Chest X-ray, PA view. Patient: 18 years old, sex F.
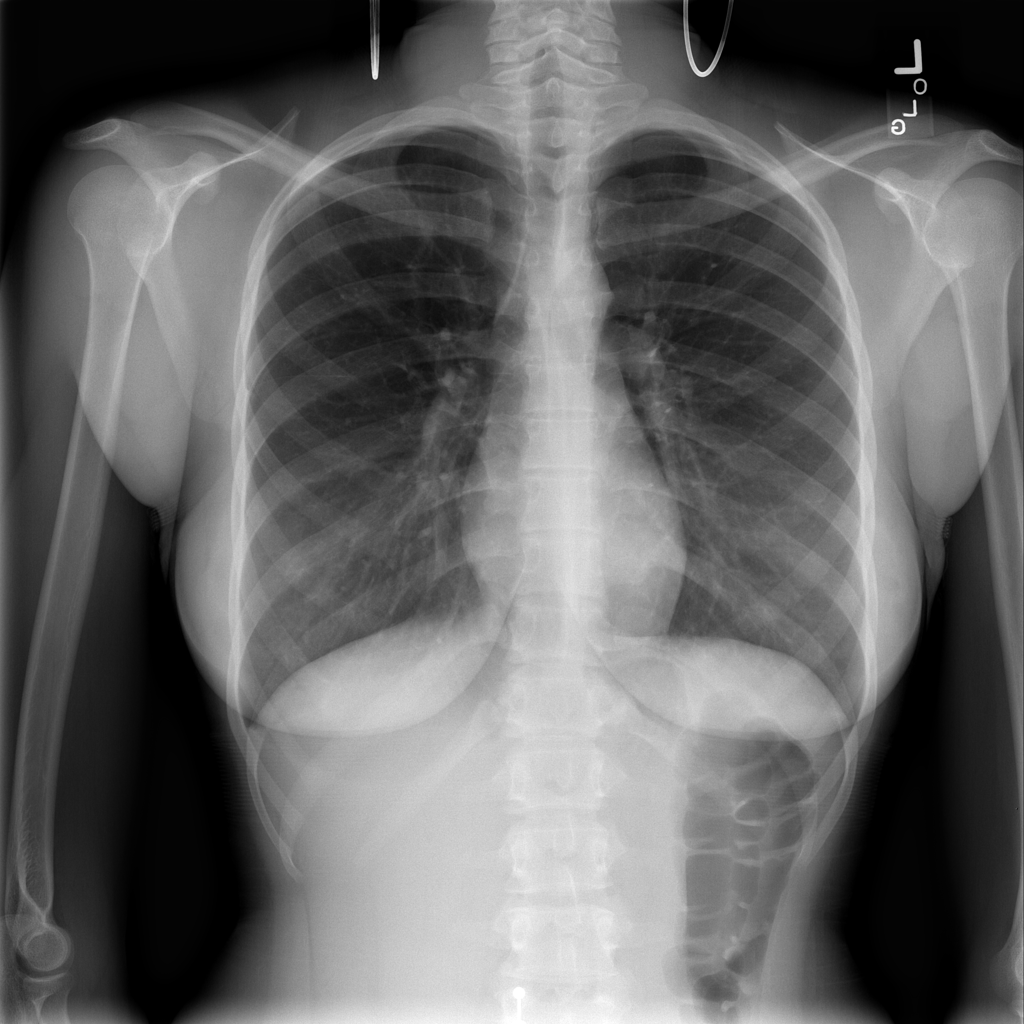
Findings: No Finding